六年级 · 立体几何学
 把一张长方形铁皮按下图剪下，阴影部分刚好制成圆柱体（焻接处不计），这个圆柱体的表面积是多少?（长度单位, 分米)

| 币种人民币 金额（大写）気万元整 小写￥20000 元 |      |           |                        |                       |
| :--------------------------------------------: | :--: | :-------: | :--------------------: | :-------------------: |
|                     存入期                     | 存期 |  年利率   |         起息日         |        到期日         |
|             2020 年 5 月 1 <br> 日             | ２年 | $2.25 \%$ | 2020 年 5 月 1 <br> 日 | 2022年 5 月 1 <br> 日 |
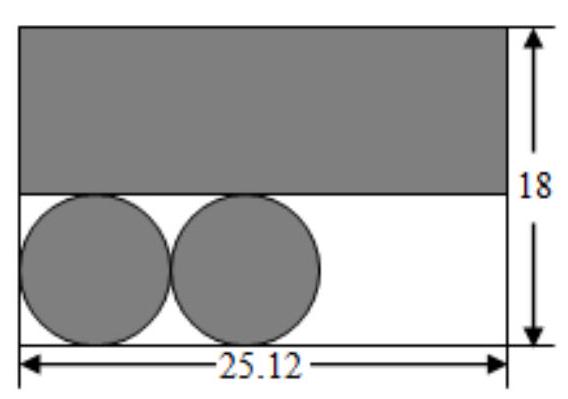
答案: 20900 元